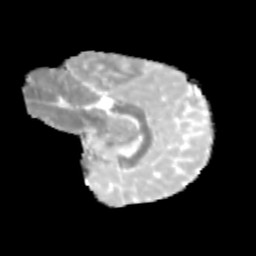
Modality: MD
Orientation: sagittal
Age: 9
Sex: female
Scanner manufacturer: siemens
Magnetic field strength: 3 T
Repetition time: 3.8 s
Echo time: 0.07 s